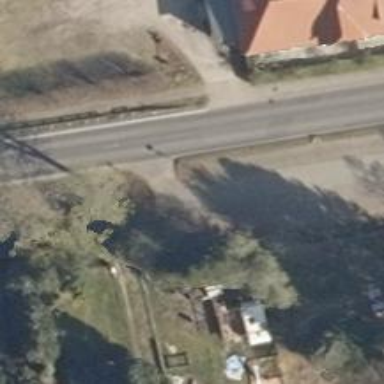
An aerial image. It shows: Concrete driveway.